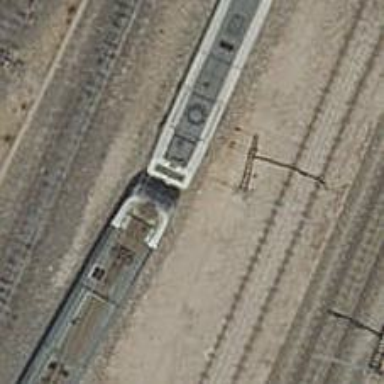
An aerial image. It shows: Rail yard with electrified contact lines for railway operations.